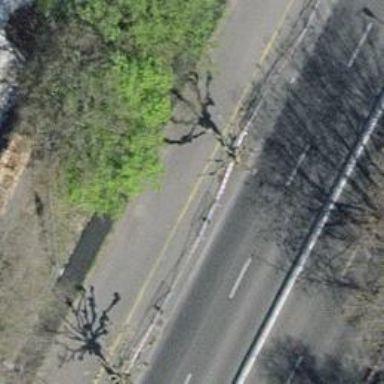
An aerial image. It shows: Urban tree adds touch of nature to the surroundings.